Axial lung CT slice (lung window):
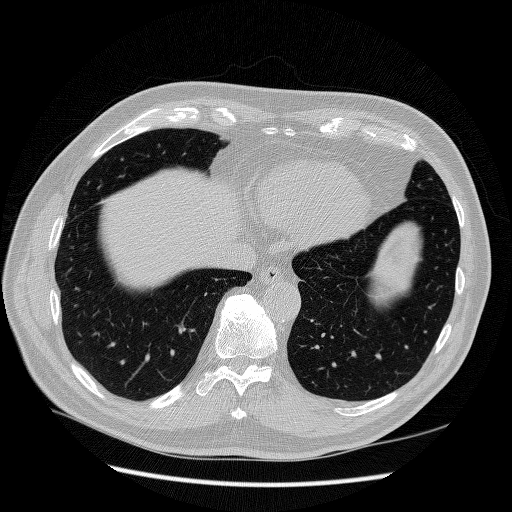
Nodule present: no